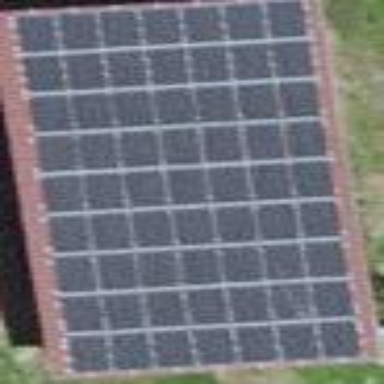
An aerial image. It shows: Solar photovoltaic panel generator on roof. The setup consists of 63 solar modules.